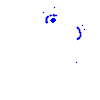
Particle: electron